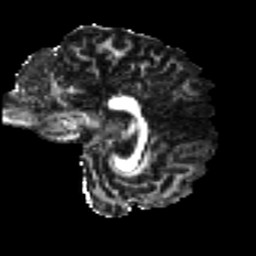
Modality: FA
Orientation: sagittal
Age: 24
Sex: male
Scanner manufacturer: ge
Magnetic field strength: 3 T
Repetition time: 7.8 s
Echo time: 0.0606 s